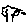
Label: tree